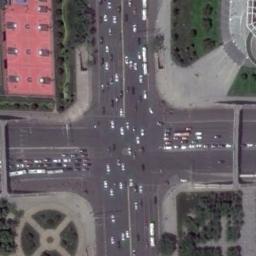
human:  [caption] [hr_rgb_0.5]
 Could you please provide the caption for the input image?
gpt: An intersection with dense traffic is between some a building and green areas .

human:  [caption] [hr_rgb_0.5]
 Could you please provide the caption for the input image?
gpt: There are cars at the intersection in all directions .

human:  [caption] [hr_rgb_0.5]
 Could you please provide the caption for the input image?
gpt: There are many different shapes of buildings beside the intersection .

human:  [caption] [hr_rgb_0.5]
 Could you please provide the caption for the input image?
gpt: There are many moving and waiting vehicles on the road at the intersection, Many buildings and some trees around the intersection .

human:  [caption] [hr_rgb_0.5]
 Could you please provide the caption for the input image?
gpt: There are some green lawns around the intersection .